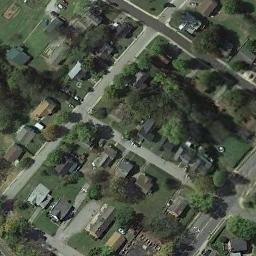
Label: medium_residential